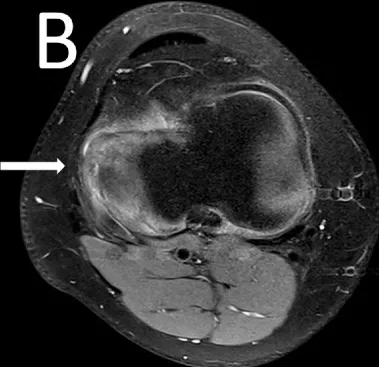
A complex posterior horn lesion (arrow) in of the meniscus in an axial plane.
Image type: radiology (mri)